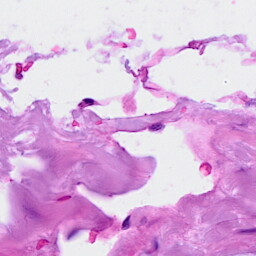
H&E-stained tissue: Breast